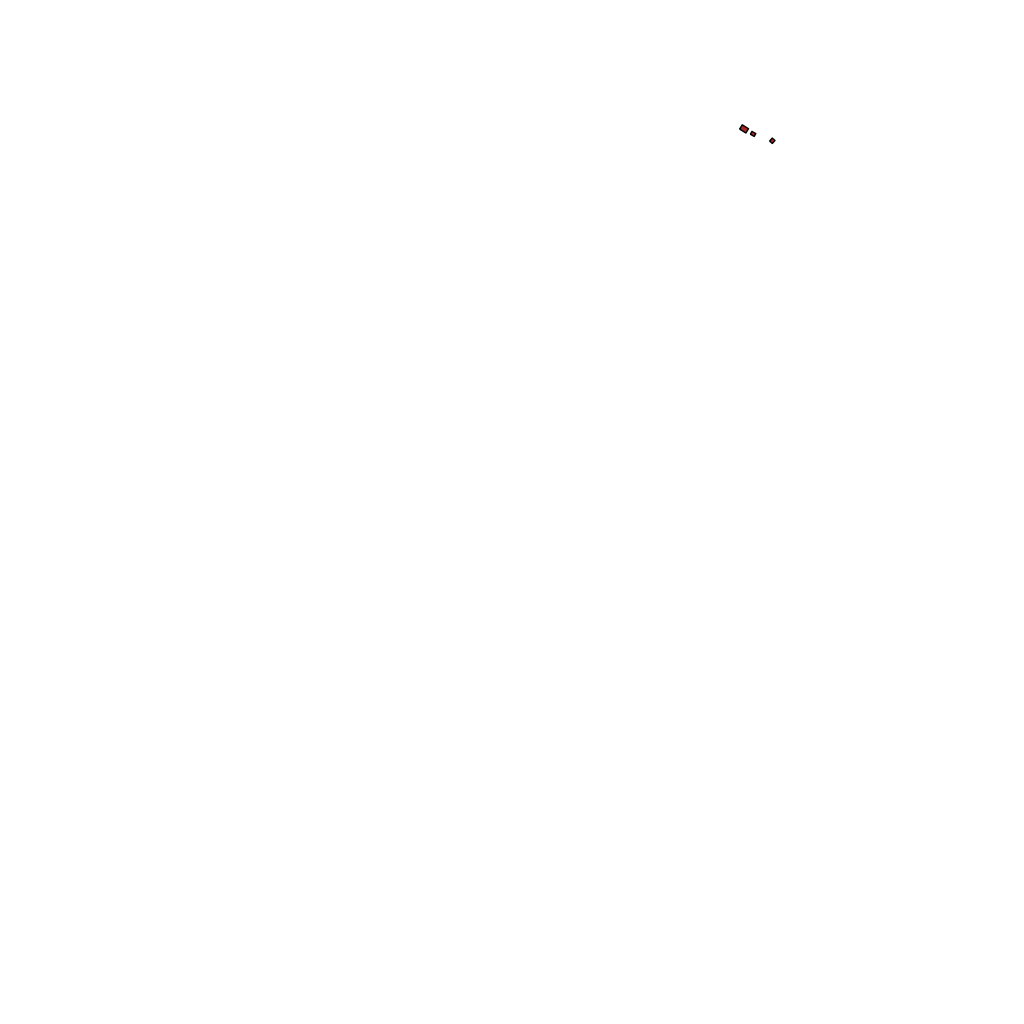
Tags: overhead vector_map, recreation, density_5, Facility, 1.0 km²